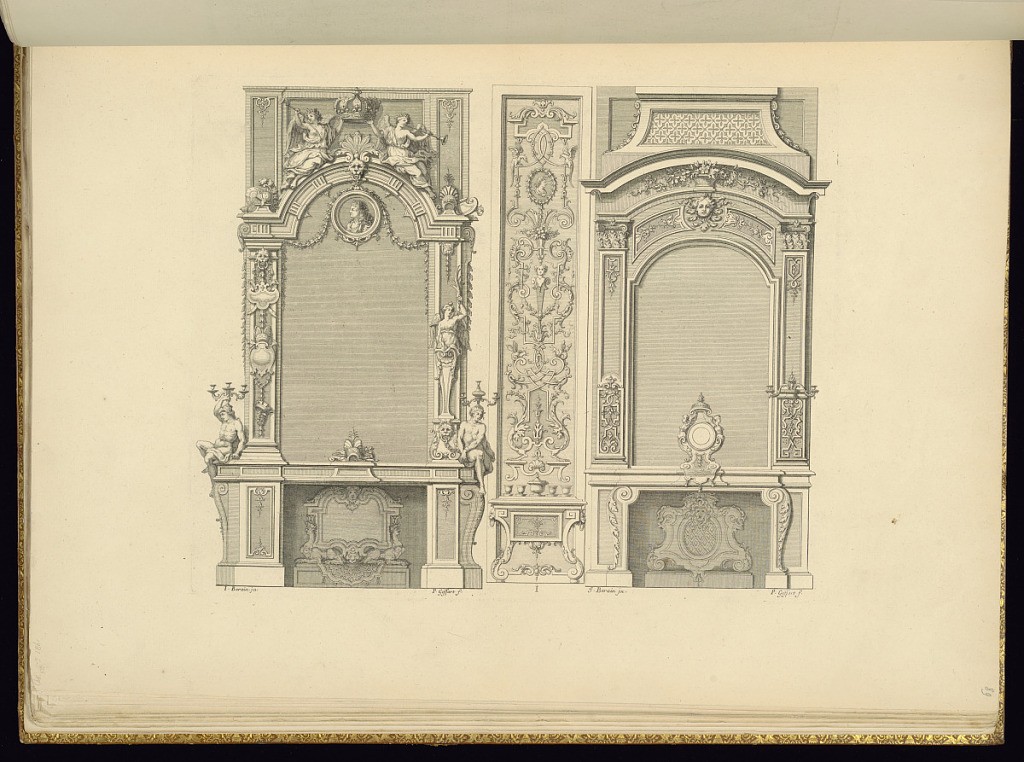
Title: Chimneypiece Designs
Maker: Jean Berain, the elder, French, 1640-1711
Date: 1711
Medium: Engraving on laid paper
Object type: Bound print
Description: Two chimneypiece designs. The chimneypiece on the left features figural candelabra on the mantel, cartouches, trophies, a portrait medallion, sculpted horn-blowing angels, and a crown. The chimneypiece on the right features a clock on the mantel, a carved mantel frame, and a mascaron at the top. Each chimneypiece offers decorative variations on either side of the frame. The plate is signed twice and lettered "I."